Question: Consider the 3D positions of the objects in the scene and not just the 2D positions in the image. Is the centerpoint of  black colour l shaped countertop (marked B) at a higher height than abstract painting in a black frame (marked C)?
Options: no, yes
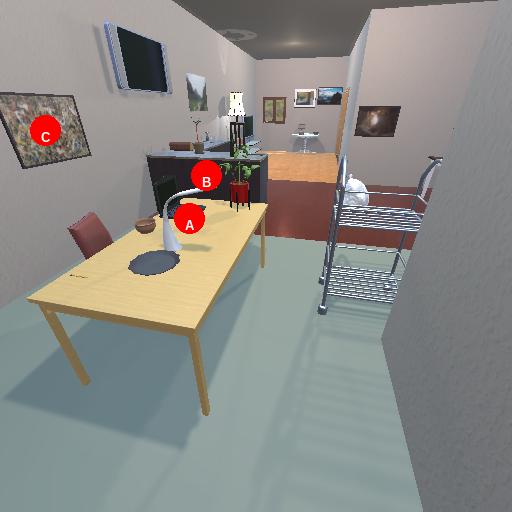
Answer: no